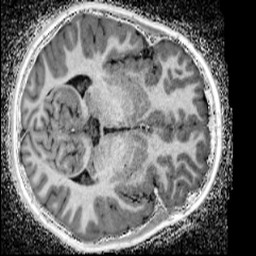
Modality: UNIT1_denoised
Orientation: axial
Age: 12
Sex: male
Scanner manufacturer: siemens
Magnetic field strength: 3 T
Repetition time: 4 s
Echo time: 0.00299 s